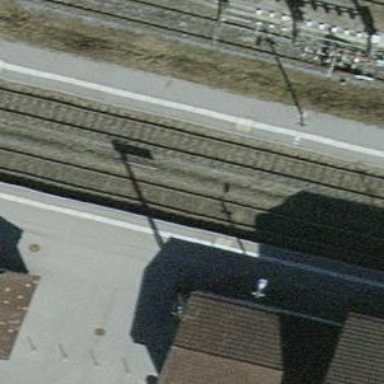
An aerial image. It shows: Solitary milestone along the railway.